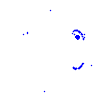
Particle: pion